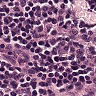
Metastatic tissue present: no